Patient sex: M
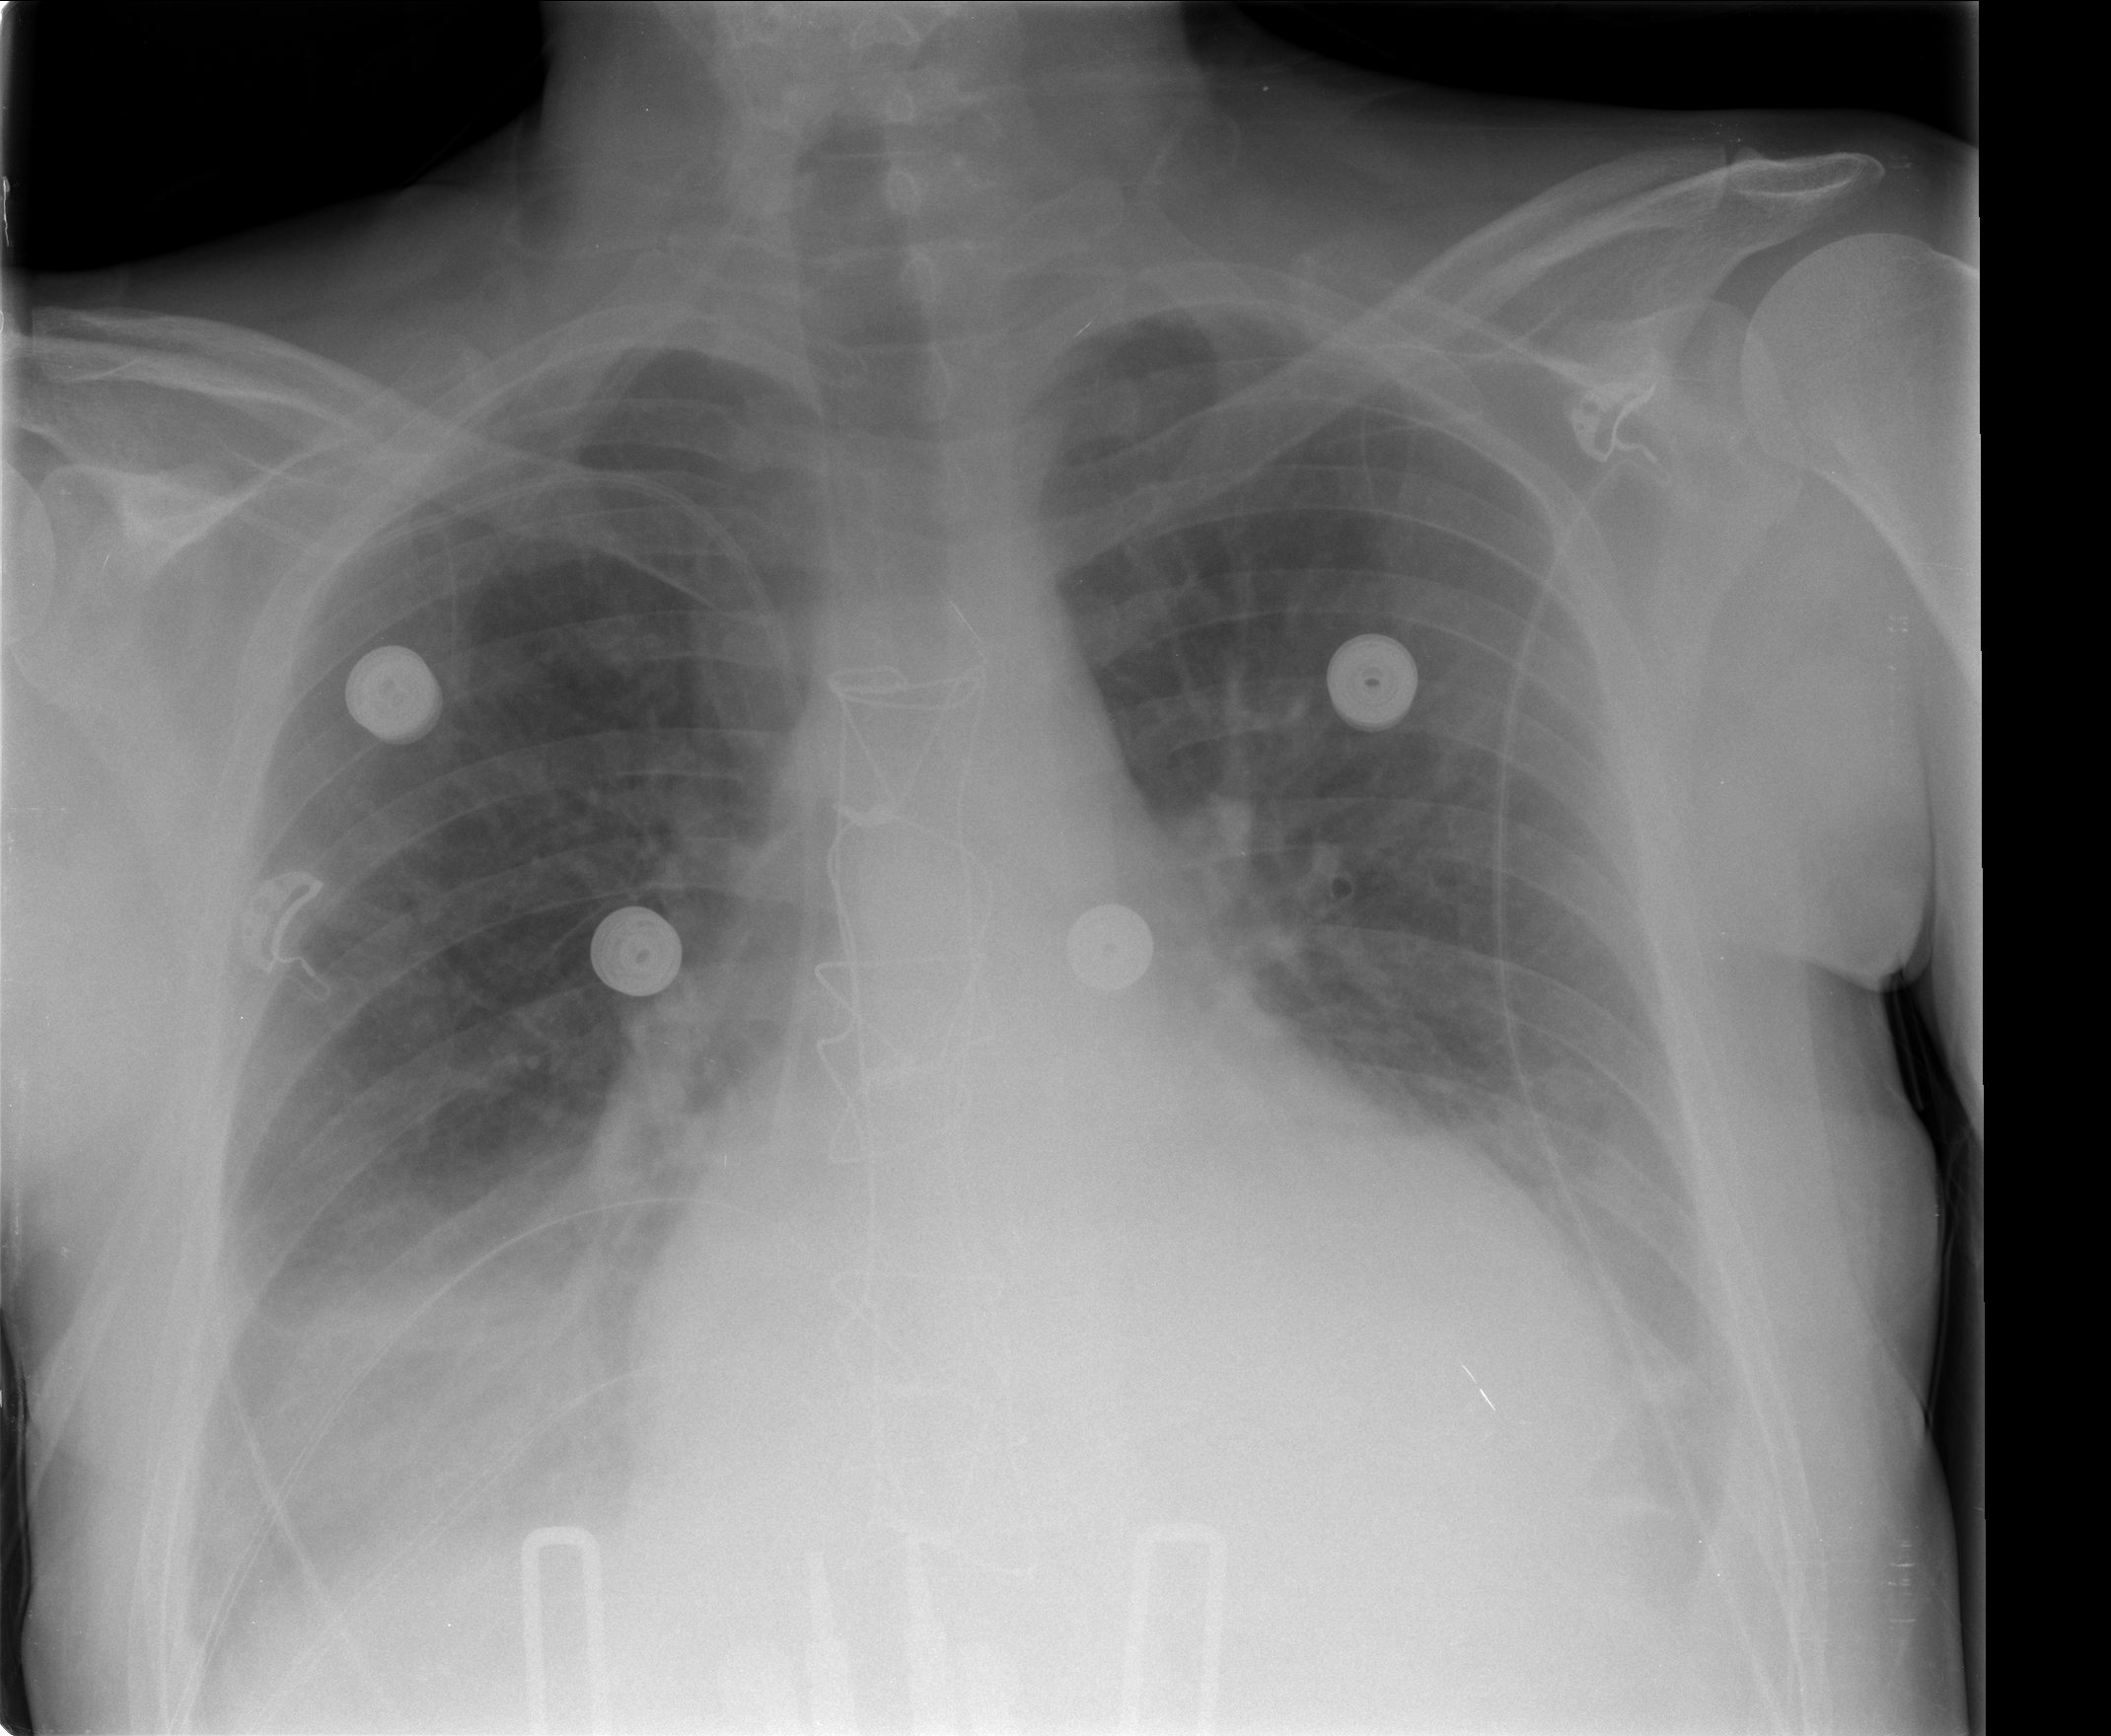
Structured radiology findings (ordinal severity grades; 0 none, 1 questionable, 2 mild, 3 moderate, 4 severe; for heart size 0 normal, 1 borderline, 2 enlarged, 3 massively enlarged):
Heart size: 2
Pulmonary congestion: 2
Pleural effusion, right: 2
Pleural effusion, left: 2
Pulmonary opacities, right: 1
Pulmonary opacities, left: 0
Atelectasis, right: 3
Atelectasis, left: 2